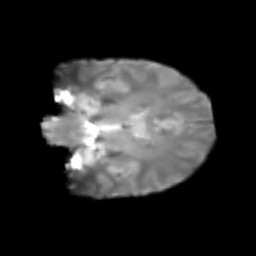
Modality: T2w
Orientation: coronal
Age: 24
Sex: male
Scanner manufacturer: siemens
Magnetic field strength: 3 T
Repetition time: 2.3 s
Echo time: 0.085 s